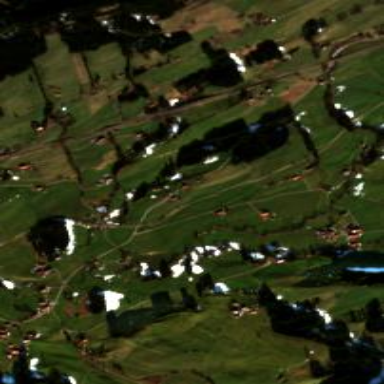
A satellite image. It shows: Small hamlet.